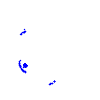
Particle: pion